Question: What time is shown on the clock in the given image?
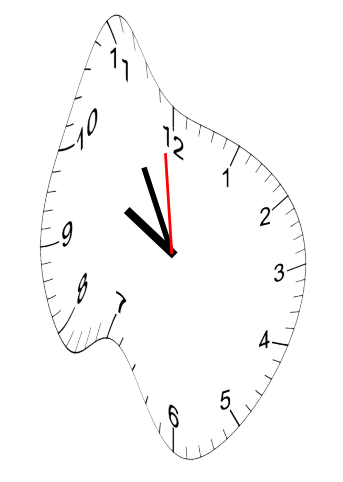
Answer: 09:54:59